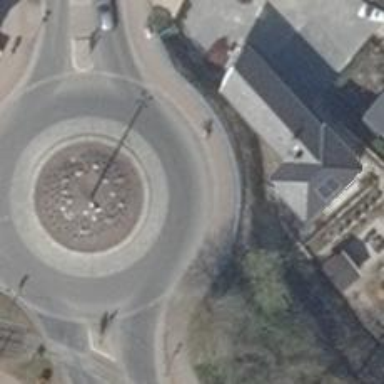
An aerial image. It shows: Secondary road with asphalt surface leading to roundabout.